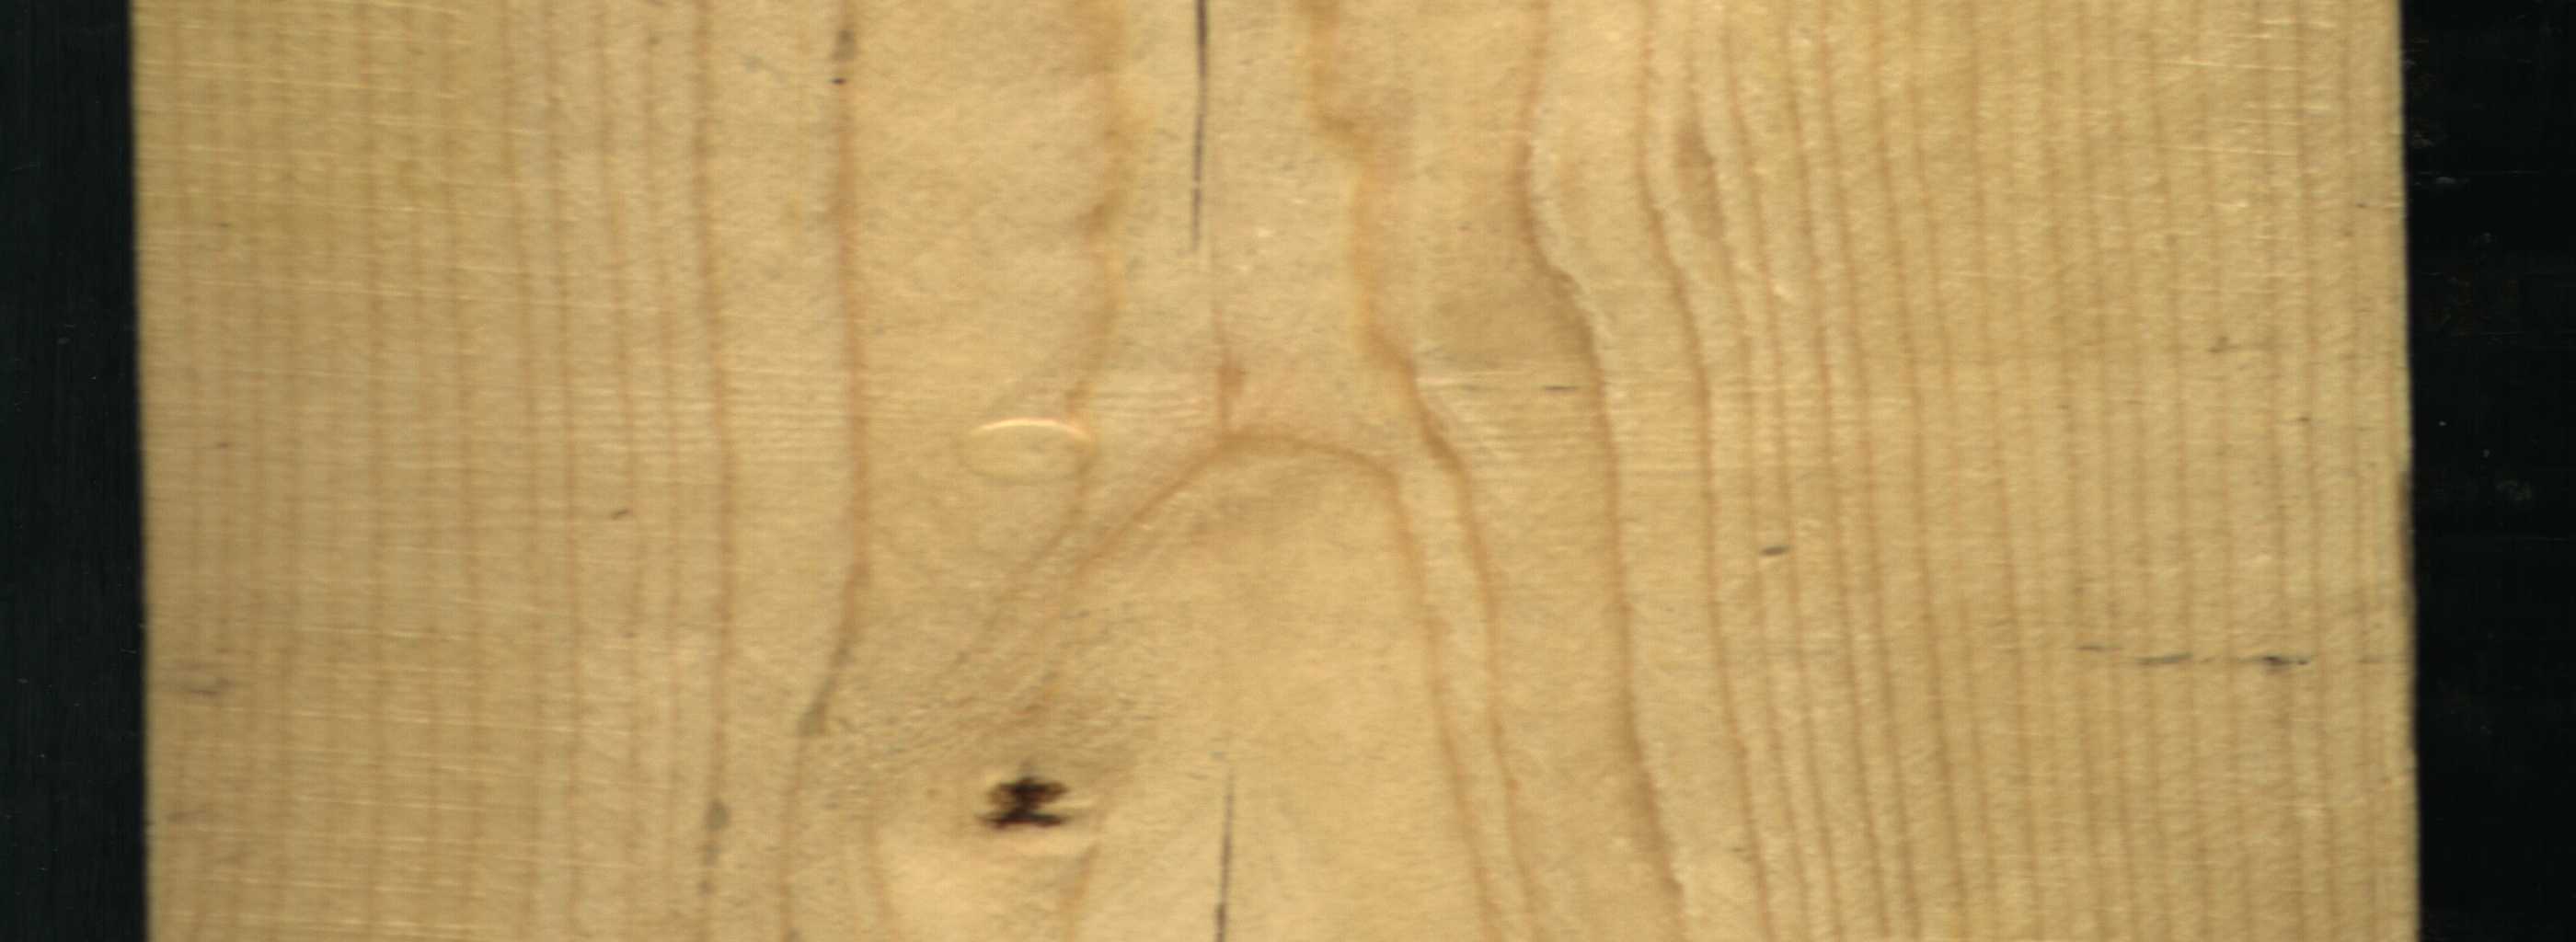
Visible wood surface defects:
resin
Crack
Crack